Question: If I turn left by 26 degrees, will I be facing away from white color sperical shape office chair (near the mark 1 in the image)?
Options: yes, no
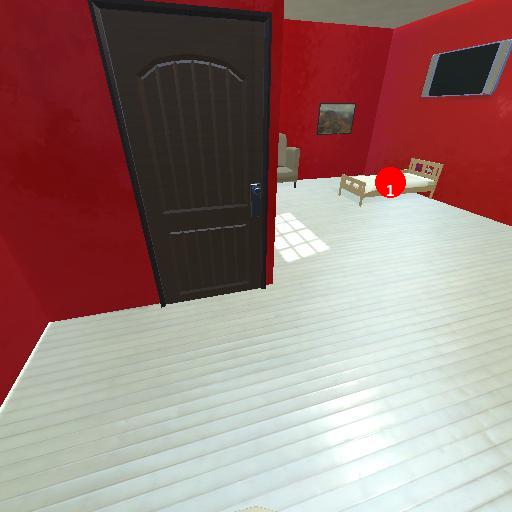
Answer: yes